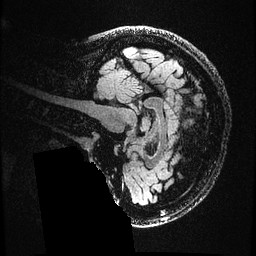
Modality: FLAIR
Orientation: sagittal
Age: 37
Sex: female
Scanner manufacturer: ge
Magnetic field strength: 3 T
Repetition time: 4.802 s
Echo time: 0.1172 s